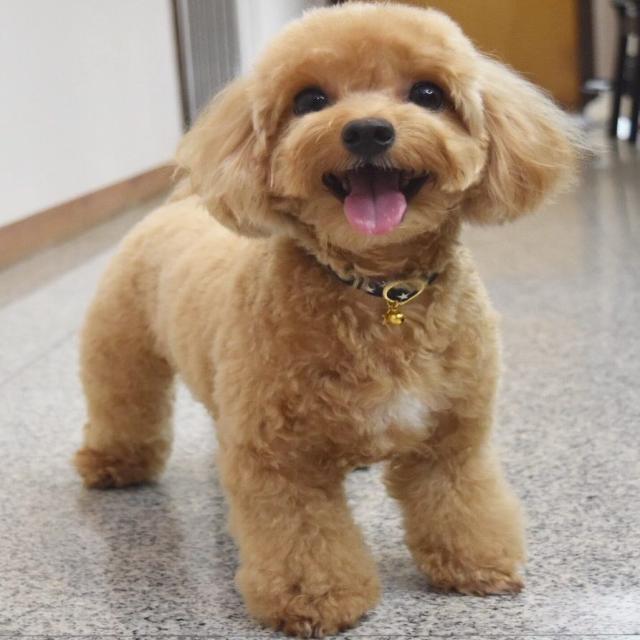
Healthy canine skin — no visible lesions, inflammation, or abnormalities. The skin and coat appear normal.